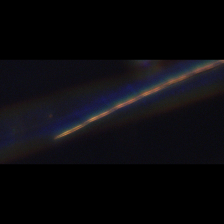
Taxon: Psuedo-nitzschia
Group: Diatoms